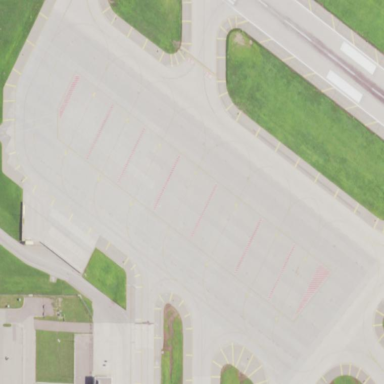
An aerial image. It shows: Apron at the airport.